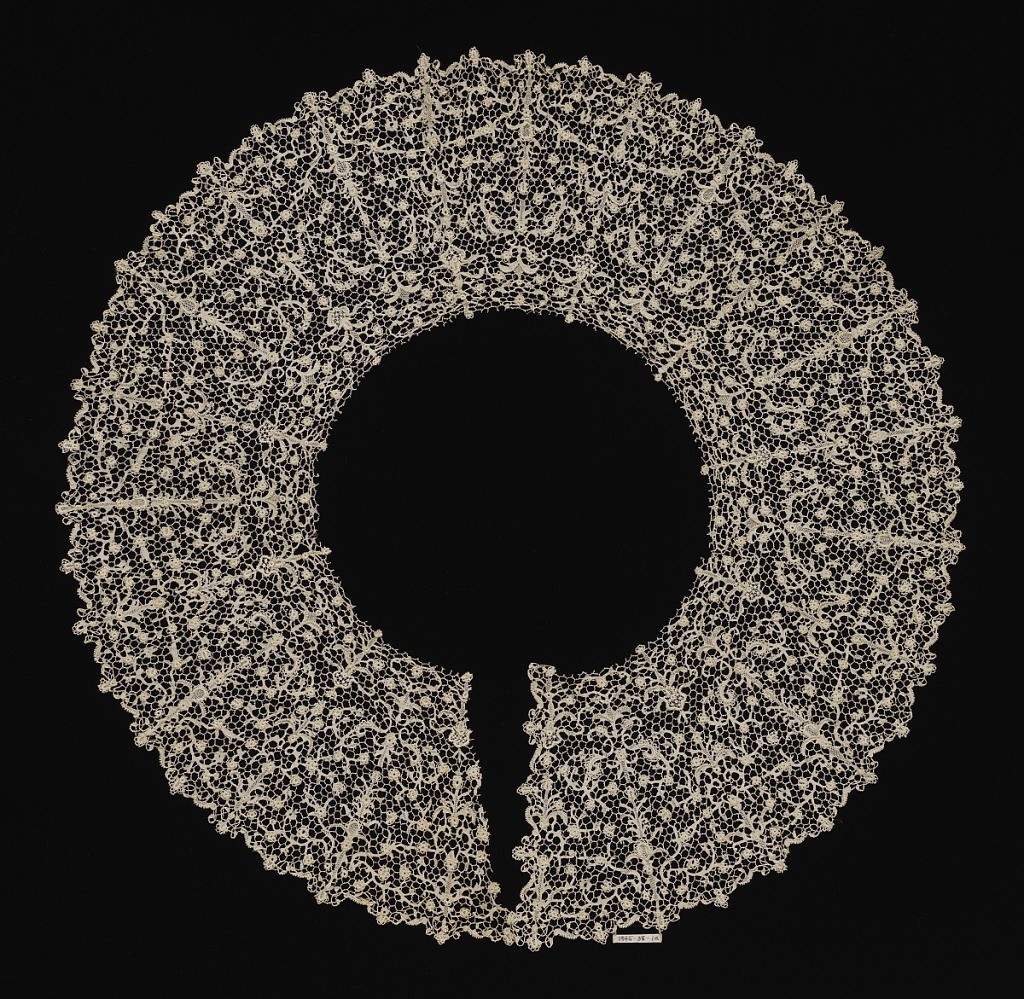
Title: Collar and cuffs
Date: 17th century
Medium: linen Technique: needle lace
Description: Set of Bertha collar and two cuffs.